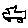
Label: car